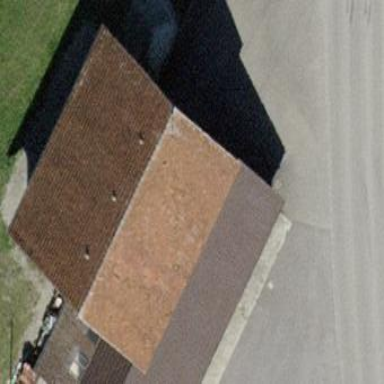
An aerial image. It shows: Fire station building.